Interaction volume radius: 5 \u00c5
Interaction volume height: 15 \u00c5
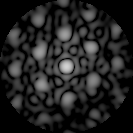
Disorder parameter: 0.4361